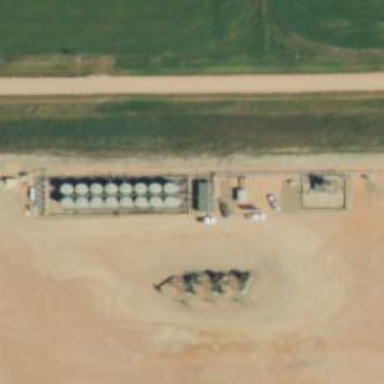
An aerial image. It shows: Storage tank with man-made structure.